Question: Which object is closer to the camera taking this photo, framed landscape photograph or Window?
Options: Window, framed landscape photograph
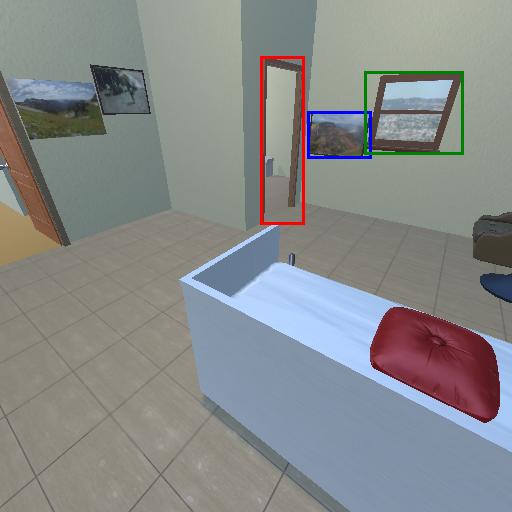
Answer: Window